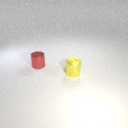
small yellow metal cylinder in front of small red metal cylinder